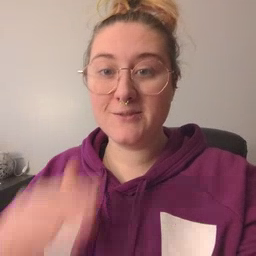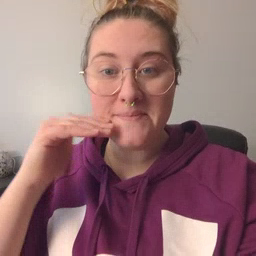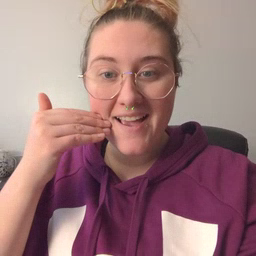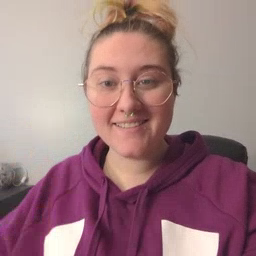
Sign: smile